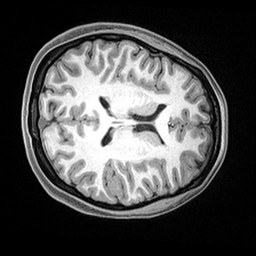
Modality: T1w
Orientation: axial
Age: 19
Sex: female
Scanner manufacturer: siemens
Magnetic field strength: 3 T
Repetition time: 2.4 s
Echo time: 0.00217 s